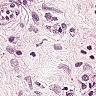
Metastatic tissue present: no